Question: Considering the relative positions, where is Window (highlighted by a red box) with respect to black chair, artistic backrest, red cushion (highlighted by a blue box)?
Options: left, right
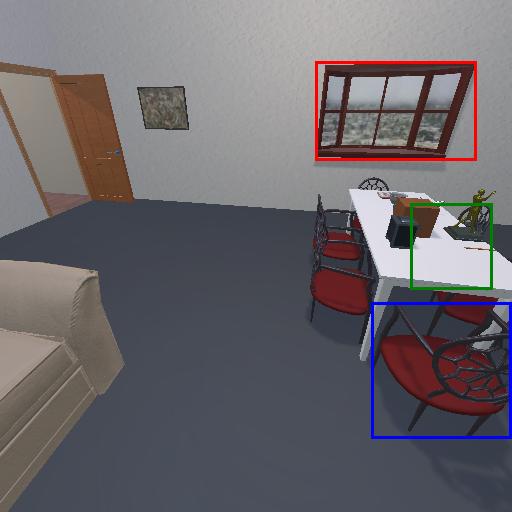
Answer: left